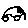
Label: car